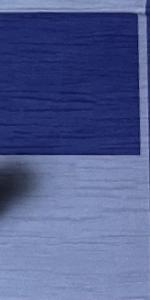
Label: Empty